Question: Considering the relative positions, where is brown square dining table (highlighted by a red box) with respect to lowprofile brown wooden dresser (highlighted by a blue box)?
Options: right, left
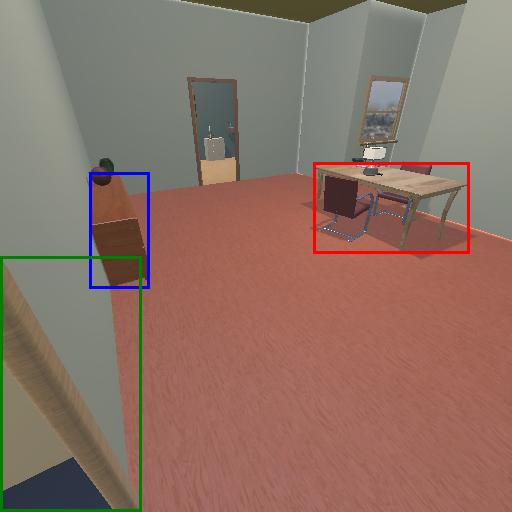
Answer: right